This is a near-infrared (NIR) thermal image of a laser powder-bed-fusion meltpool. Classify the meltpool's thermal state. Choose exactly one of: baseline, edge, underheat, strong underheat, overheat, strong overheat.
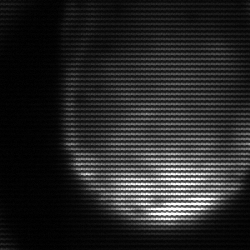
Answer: edge